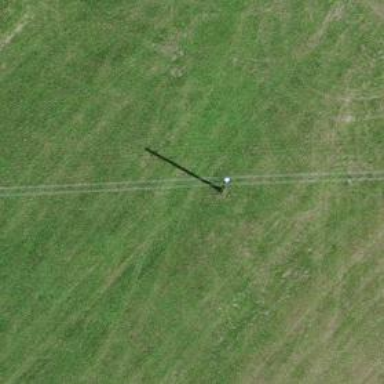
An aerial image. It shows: Minor power line.